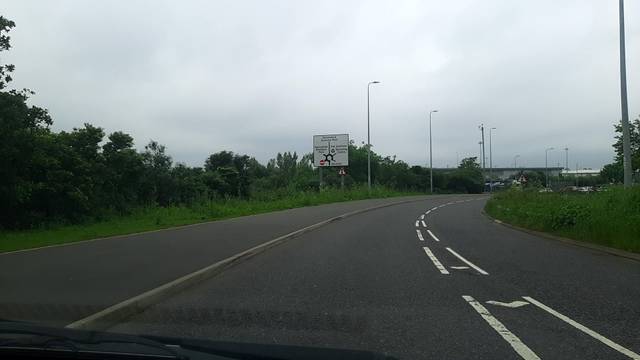
Region: United Kingdom
Coordinates: 51.755, 0.5204